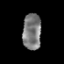
Tissue: prostate
Cell type: Myeloid cells
Senescence score: 0.343
Nuclear area (px): 663
Mean DAPI intensity: 122.493